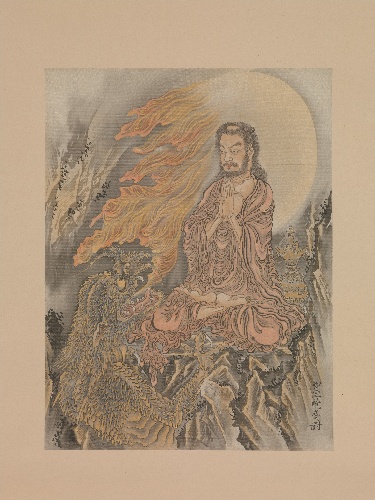
Title: 釈迦降魔図|Shakyamuni Subjugating Demons
Artist: Kawanabe Kyōsai 河鍋暁斎
Artist bio: Japanese, 1831–1889
Date: ca. 1888
Object type: Album leaf
Classification: Paintings
Medium: Album leaf mounted as a hanging scroll; ink and color on silk
Culture: Japan
Period: Meiji period (1868–1912)
Dimensions: 14 1/2 x 11 in. (36.8 x 27.9 cm)
Department: Asian Art
Credit line: Charles Stewart Smith Collection, Gift of Mrs. Charles Stewart Smith, Charles Stewart Smith Jr., and Howard Caswell Smith, in memory of Charles Stewart Smith, 1914
Accession year: 1914
Repository: Metropolitan Museum of Art, New York, NY
Tags: Dragons|Buddhism|Shakyamuni